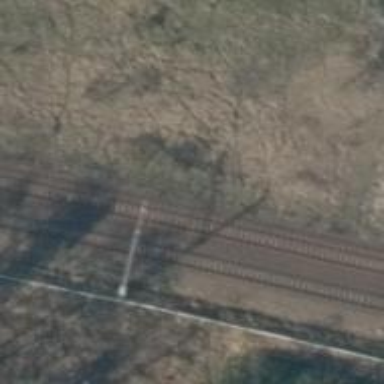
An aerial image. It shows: Railway milestone with catenary mast.